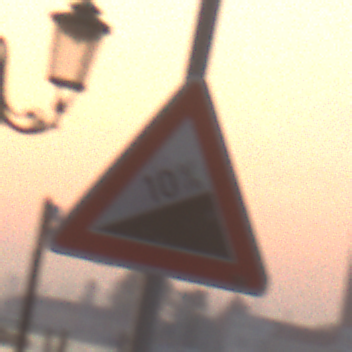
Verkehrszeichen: Steigung10
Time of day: SunriseSunset
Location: Outdoor (Urban)
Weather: Clear
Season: NotSpecified
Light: Natural